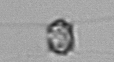
Label: Chaetoceros_didymus